Question: this is my string.xml
'''
<string name="terms_condition"> Accept the <u>Terms &amp; Conditions</u></string>
'''
this is mytextview
'''
<android.support.constraint.ConstraintLayout xmlns:android="http://schemas.android.com/apk/res/android"
xmlns:app="http://schemas.android.com/apk/res-auto"
xmlns:tools="http://schemas.android.com/tools"
android:layout_width="match_parent"
android:layout_height="match_parent"
tools:context=".MainActivity">
<TextView
android:layout_width="match_parent"
android:layout_height="wrap_content"
android:text="@string/terms_condition"
android:padding="25dp"
/>
</android.support.constraint.ConstraintLayout>
'''
i am using this code for display underline text but there is no space between two string. how keep space between two text and how to reduce underline? in below screen you can see underline problem.

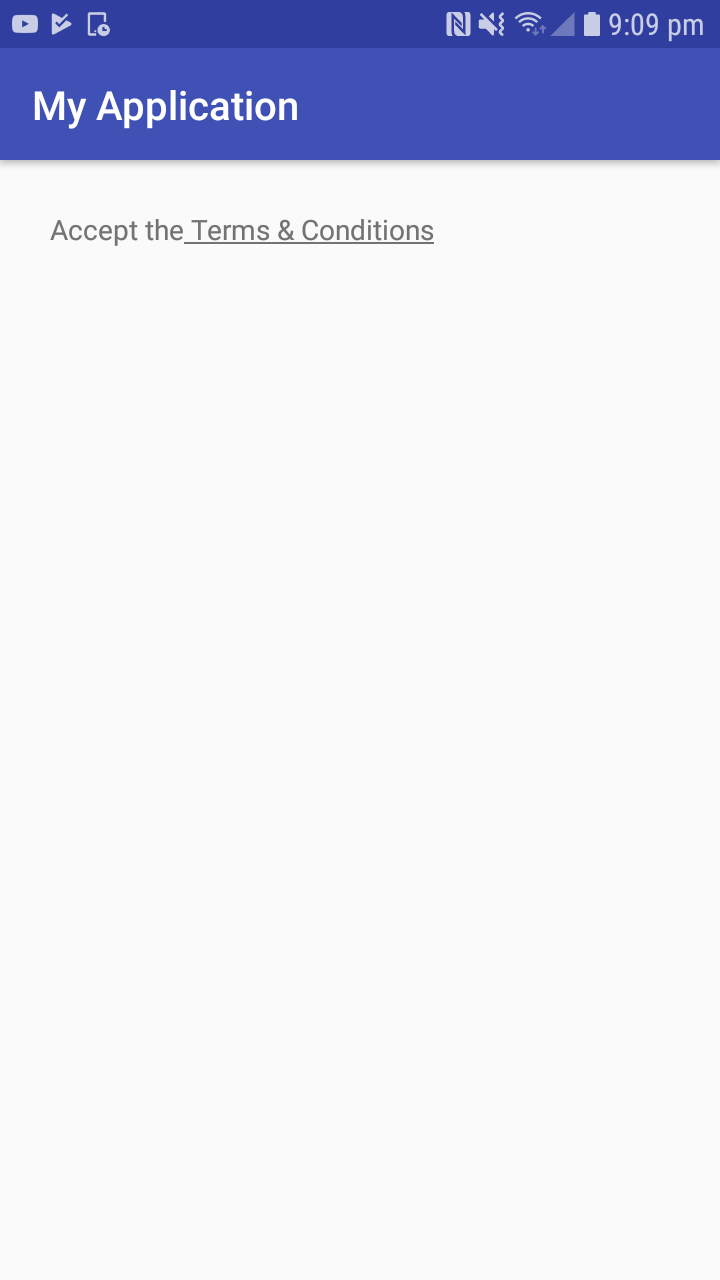
Answer: '<string name="terms_condition"> Accept the
<u>Terms &amp; Conditions</u></string>'. I think this should work.